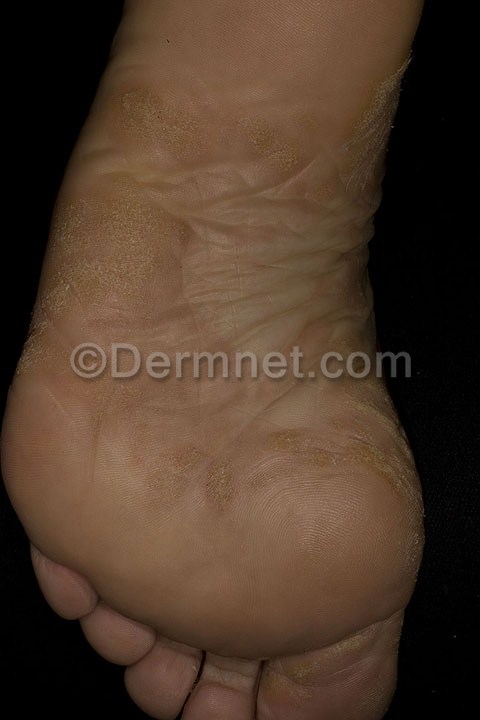
Disease: Psoriasis pictures Lichen Planus and related diseases